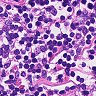
Metastatic tissue present: no